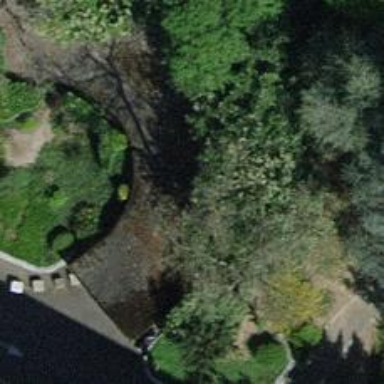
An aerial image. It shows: Driveway tunnel that serves as roadway.